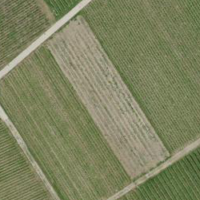
EUNIS habitat code: 40
Species observed at this site:
Clinopodium vulgare